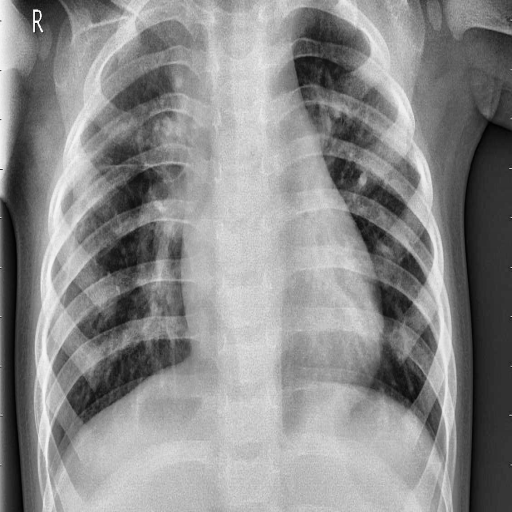
Finding: PNEUMONIA